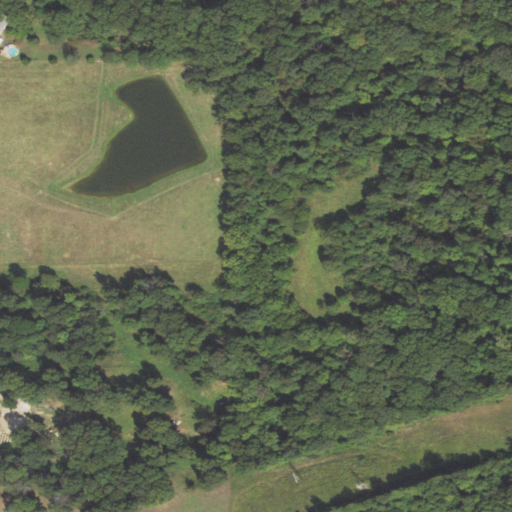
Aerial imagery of mountain in Illinois named Mount Carbon containing deciduous forest, pasture, open water, grassland, low intensity development, and medium intensity development